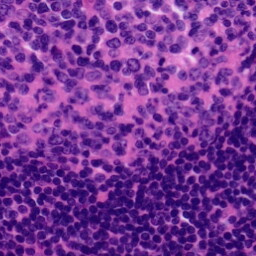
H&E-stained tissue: Tonsil